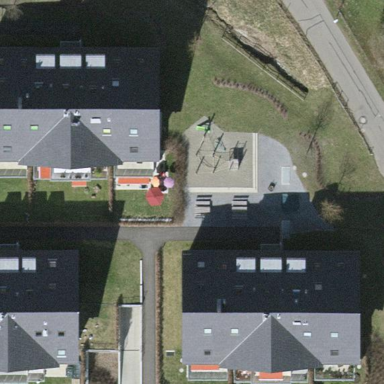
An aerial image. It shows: Playground area for leisure activities on the land.